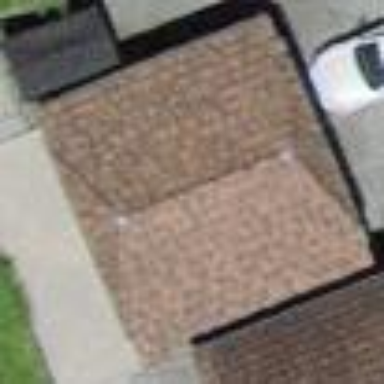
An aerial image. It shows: Garage.